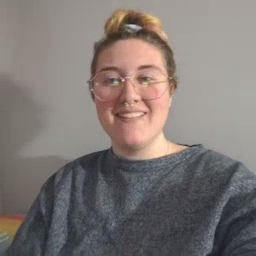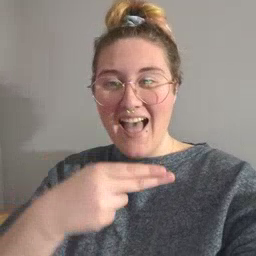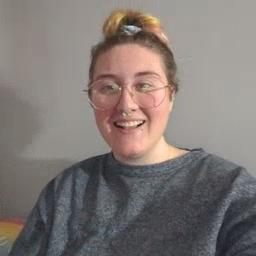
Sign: cut